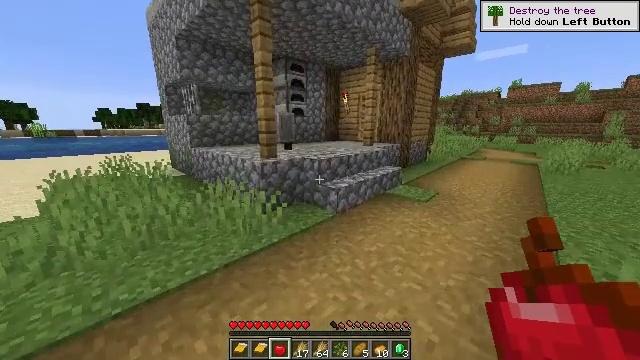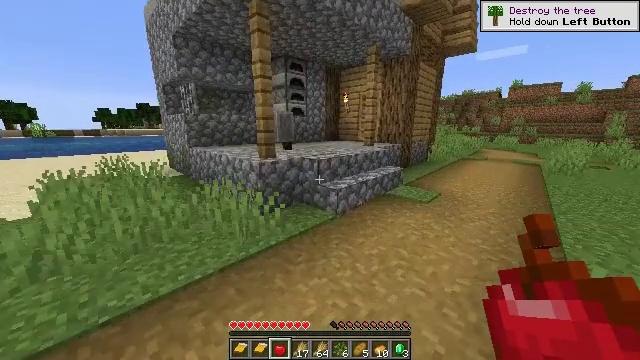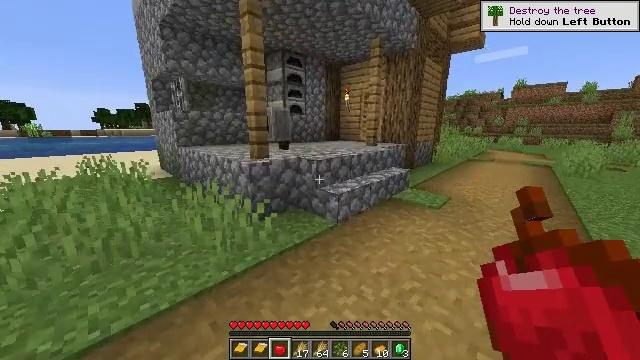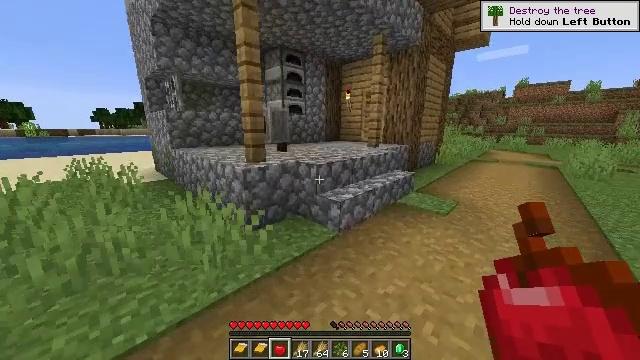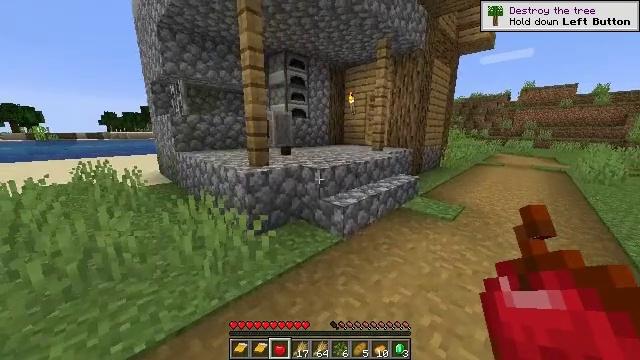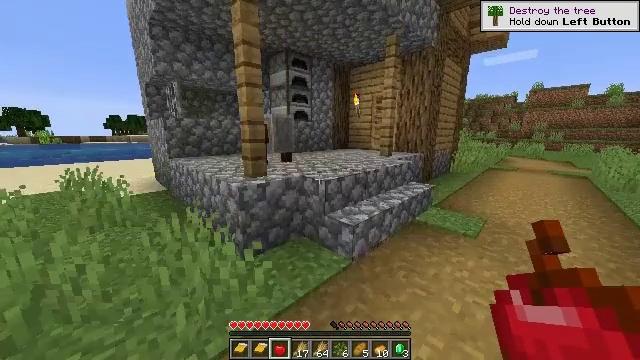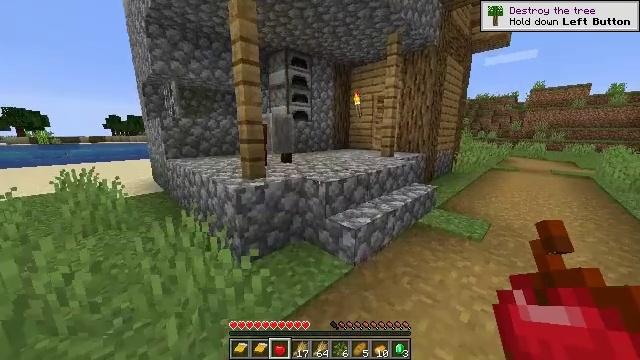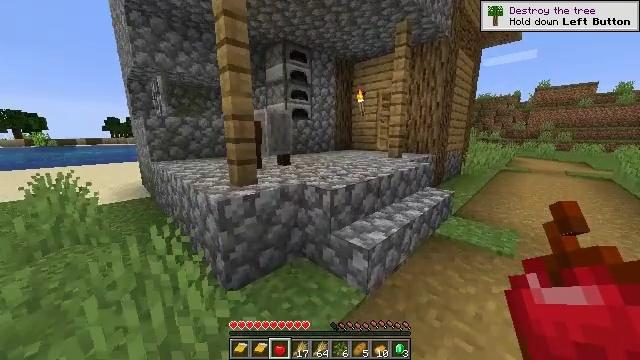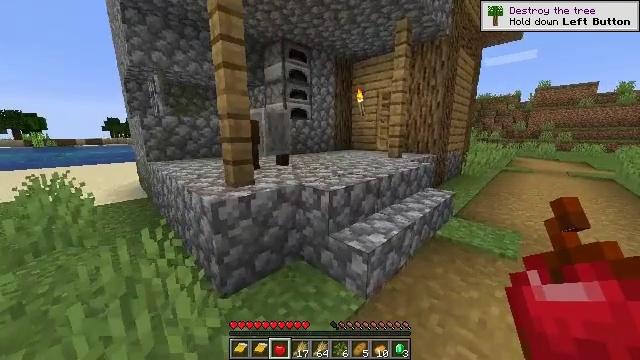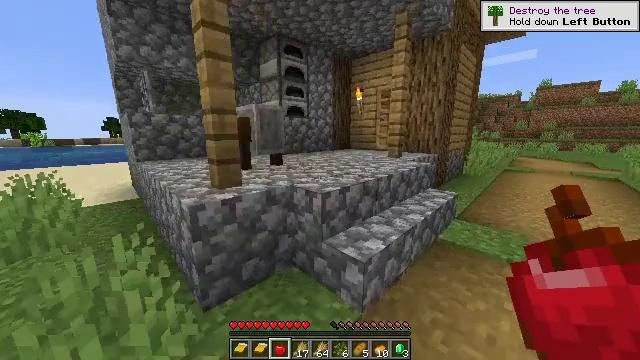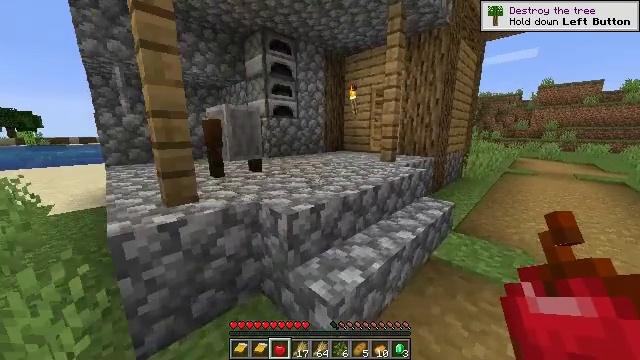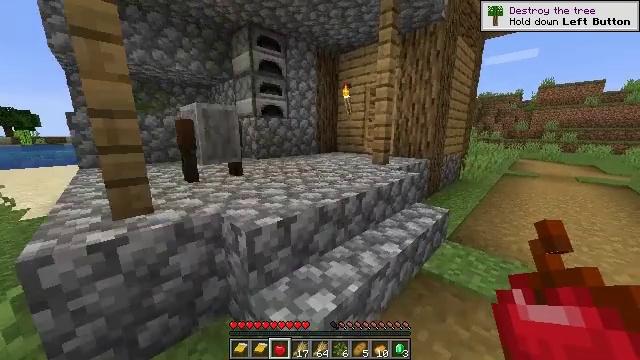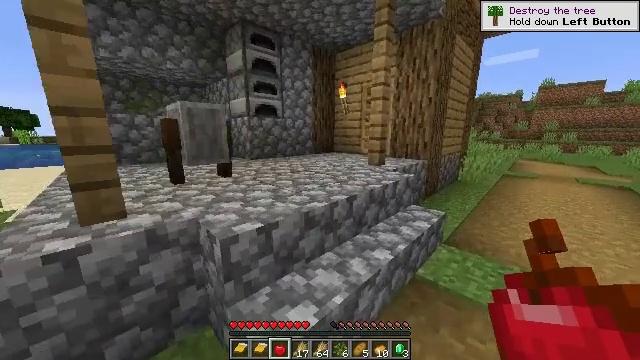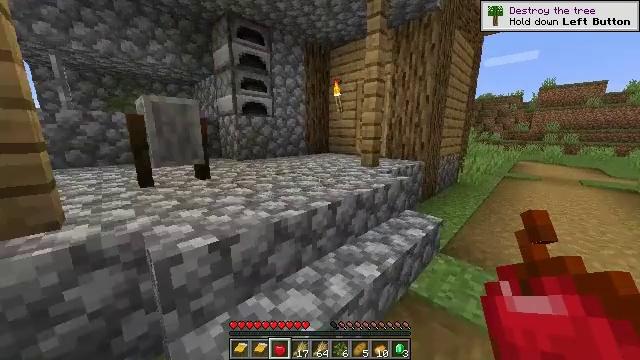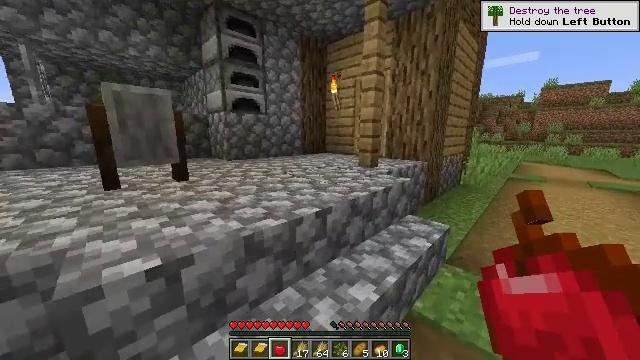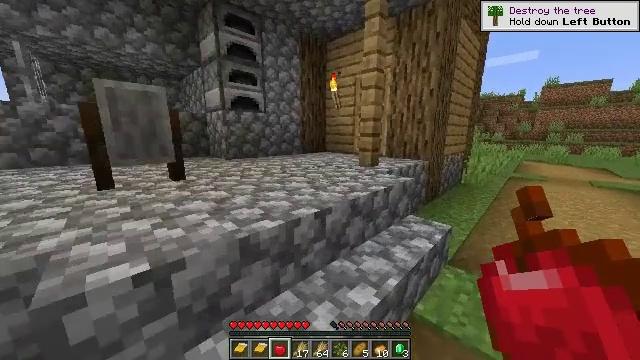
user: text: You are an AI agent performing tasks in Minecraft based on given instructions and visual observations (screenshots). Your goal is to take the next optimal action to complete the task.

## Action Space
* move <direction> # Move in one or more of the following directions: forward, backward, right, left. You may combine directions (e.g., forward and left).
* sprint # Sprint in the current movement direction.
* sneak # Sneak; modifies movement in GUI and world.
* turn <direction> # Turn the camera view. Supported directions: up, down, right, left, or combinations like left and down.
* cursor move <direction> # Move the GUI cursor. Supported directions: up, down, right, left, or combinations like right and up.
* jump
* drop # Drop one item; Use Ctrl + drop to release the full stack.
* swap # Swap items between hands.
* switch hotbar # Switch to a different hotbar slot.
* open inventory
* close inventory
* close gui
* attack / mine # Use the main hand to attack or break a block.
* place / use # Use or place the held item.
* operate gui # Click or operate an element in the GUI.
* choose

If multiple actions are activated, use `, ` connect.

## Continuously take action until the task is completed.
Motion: motion action
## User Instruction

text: craft item air
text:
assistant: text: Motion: move forward
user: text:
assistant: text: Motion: move forward
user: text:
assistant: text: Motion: move forward
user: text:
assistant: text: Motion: move forward
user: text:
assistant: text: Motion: move forward
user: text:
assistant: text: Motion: move forward
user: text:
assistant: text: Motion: move forward
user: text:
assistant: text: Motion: move forward and move right
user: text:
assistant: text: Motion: move forward and move right
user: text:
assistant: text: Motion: move forward and move right
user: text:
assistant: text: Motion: move forward and move right
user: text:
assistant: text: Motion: move forward and move right
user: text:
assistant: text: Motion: move forward
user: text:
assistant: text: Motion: move forward
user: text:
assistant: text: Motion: move forward
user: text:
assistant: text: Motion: move forward
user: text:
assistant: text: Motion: move forward and move left
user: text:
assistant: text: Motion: move forward and move left
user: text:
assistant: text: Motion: move forward and move left
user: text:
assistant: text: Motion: move forward and move left, turn down
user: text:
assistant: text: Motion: move forward and move left
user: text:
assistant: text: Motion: move forward, turn down
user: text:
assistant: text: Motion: turn left and down
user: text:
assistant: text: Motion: turn left and down
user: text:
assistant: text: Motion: turn left and down
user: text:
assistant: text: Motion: turn left and down
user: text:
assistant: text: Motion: turn left and down
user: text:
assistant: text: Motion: turn left
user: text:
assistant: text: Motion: turn left
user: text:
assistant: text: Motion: move right, turn left